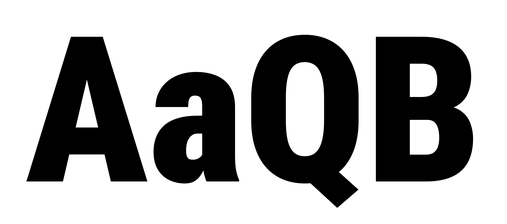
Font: Roboto_Condensed_Black